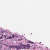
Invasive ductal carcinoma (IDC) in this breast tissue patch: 1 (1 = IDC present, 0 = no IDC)